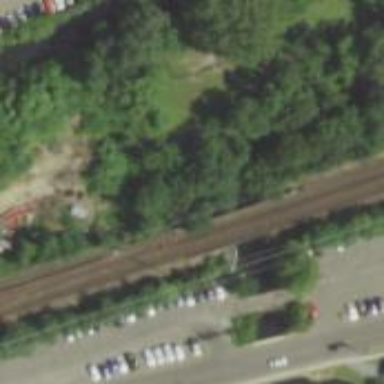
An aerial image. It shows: Electrified railway with rail tracks.